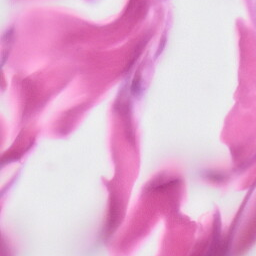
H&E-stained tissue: Skin